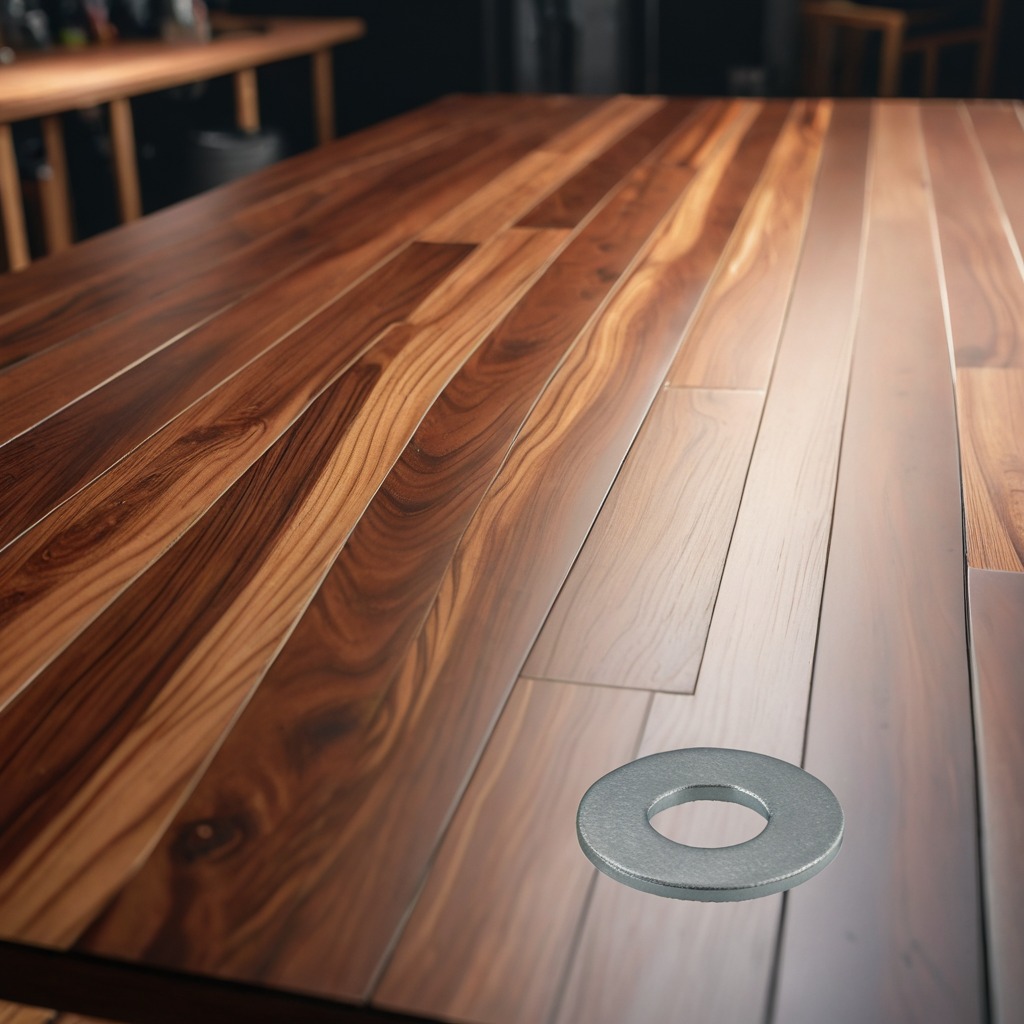
A flat metal washer is lying on the wooden table.